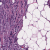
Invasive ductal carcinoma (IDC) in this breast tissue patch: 1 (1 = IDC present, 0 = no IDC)